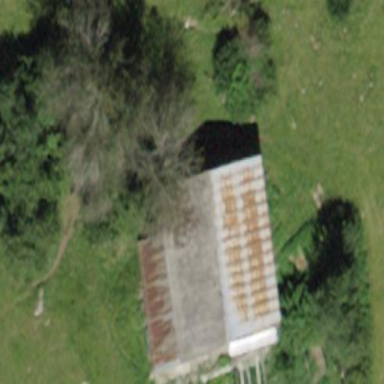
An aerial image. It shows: Shed.